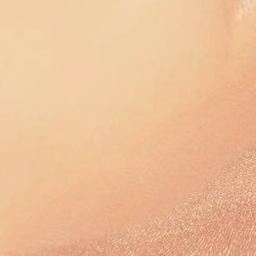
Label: desert